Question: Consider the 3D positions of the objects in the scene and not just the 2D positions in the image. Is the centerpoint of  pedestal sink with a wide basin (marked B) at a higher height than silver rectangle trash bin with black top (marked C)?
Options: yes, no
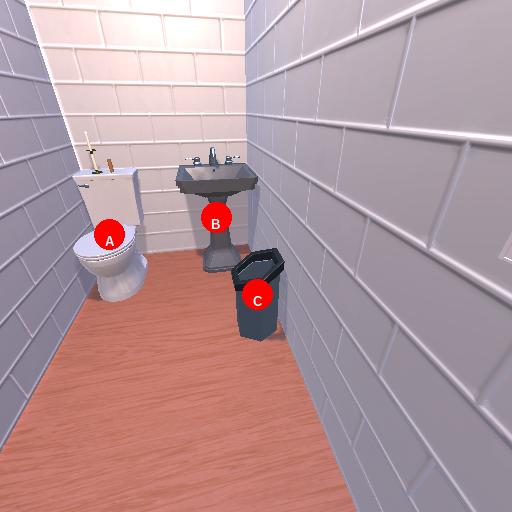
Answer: yes